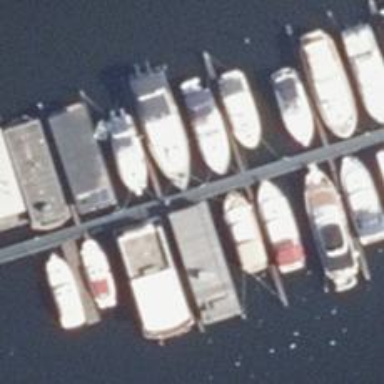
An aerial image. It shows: Marina on leisure land.